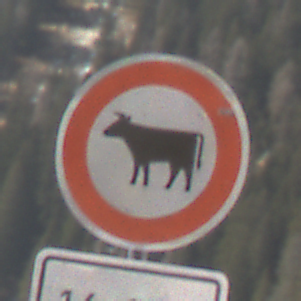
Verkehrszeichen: VerbotViehtrieb
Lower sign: ZeitangabenOhneBeschraenkungAufWochentage1
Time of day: Midday
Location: Outdoor (Nature)
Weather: PartlyCloudy
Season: NotSpecified
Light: Natural